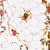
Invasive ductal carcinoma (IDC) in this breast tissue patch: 0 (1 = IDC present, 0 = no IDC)